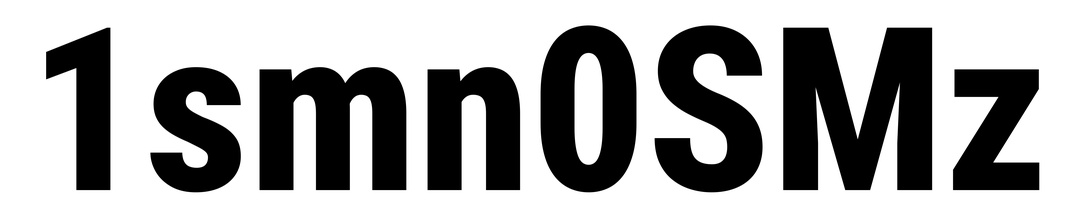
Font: Roboto_Condensed_ExtraBold